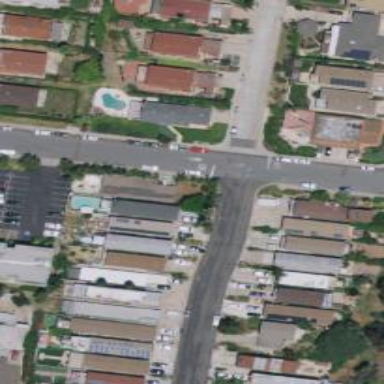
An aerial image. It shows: Residential road with sidewalk on the left.